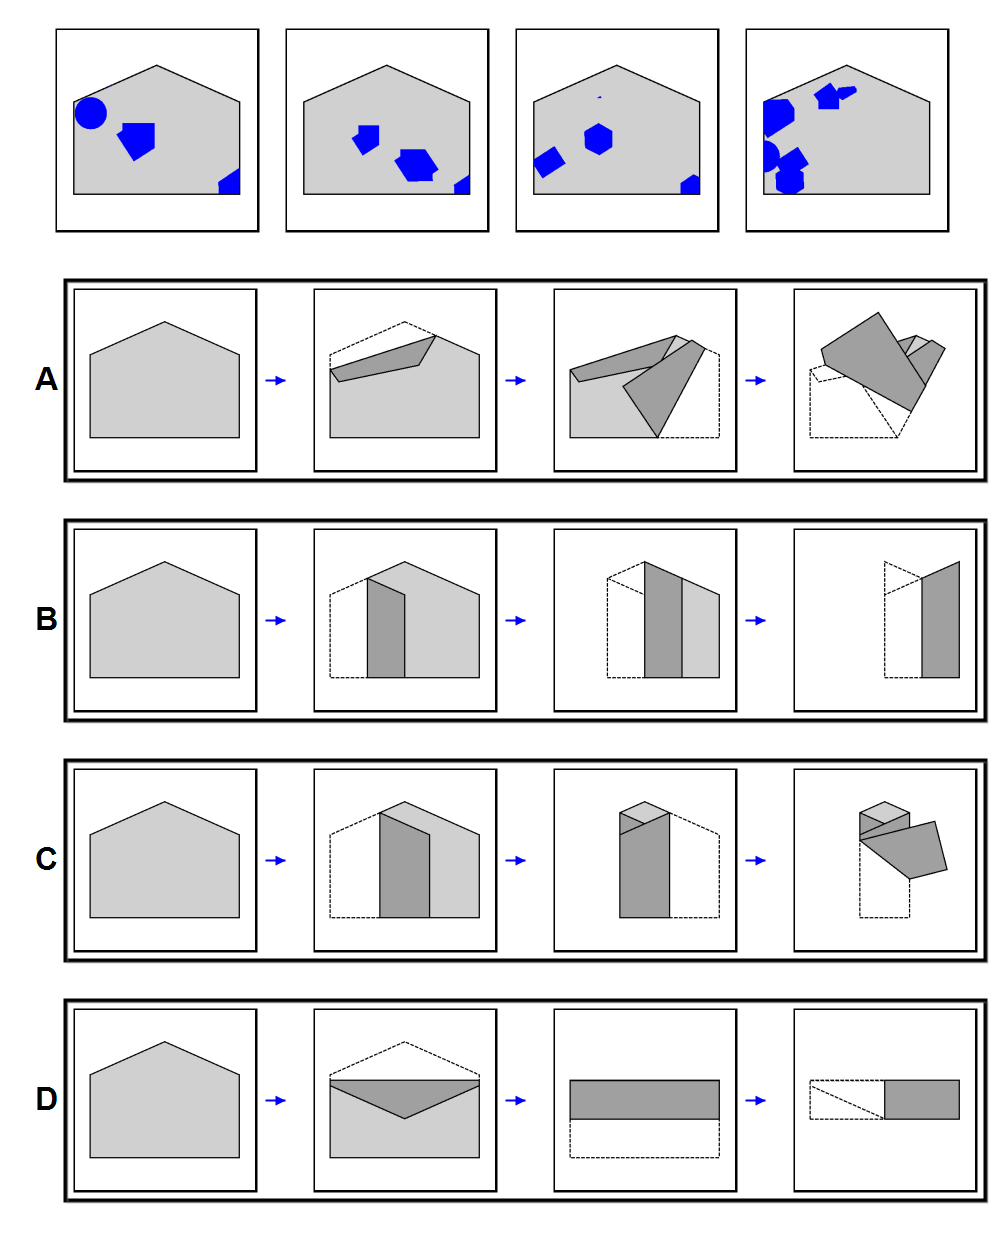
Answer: A